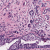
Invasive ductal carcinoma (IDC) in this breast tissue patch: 1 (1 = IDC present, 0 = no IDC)